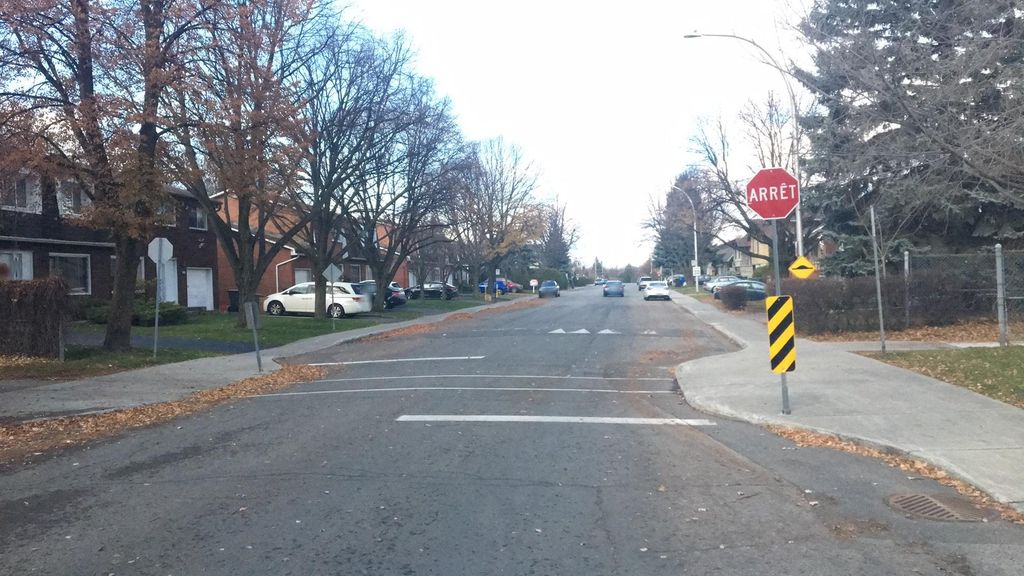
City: montreal